Question: I want to draw image from transformed 'uiimageview' - refer left side image,
Dragview = UIImageView that can be rotated or scaled using some controls, and I need to draw that transformed image at same position
I am facing problem with Transformation ('CGContextConcatCTM'),
It gives required output if
'''
CGAffineTransform = CGAffineTransformIdentity
'''
but I got wrong origin on output image with same transformation
below is my code to draw image same like original imageview
'''
UIGraphicsBeginImageContext(CGSizeMake(1024, 768));
CGContextRef context = UIGraphicsGetCurrentContext();
CGContextConcatCTM(context, dragView.originalTransform);
UIImage *curImage1 = UIGraphicsGetImageFromCurrentImageContext();
UIGraphicsEndImageContext();
'''

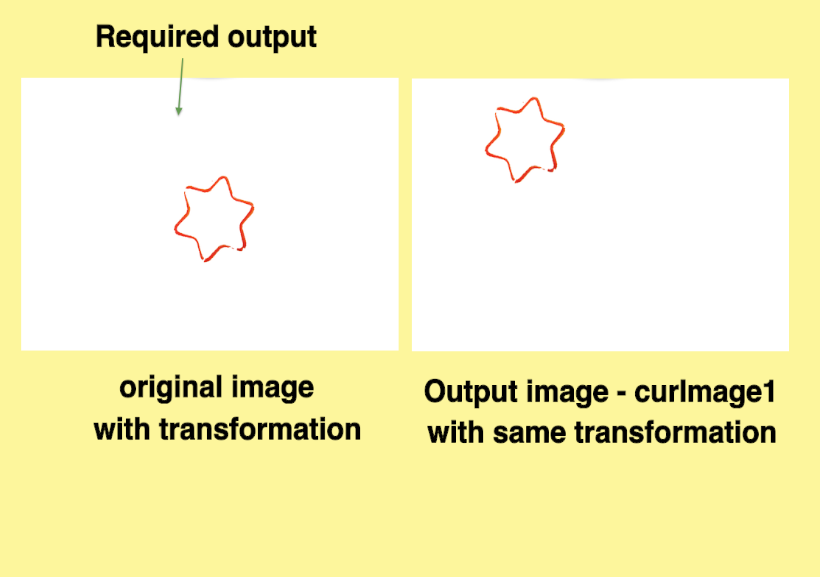
Answer: try this:
'''
UIGraphicsBeginImageContextWithOptions(view.bounds.size, view.opaque, 0.0);
[view.layer renderInContext:UIGraphicsGetCurrentContext()];
UIImage * img = UIGraphicsGetImageFromCurrentImageContext();
UIGraphicsEndImageContext();
'''